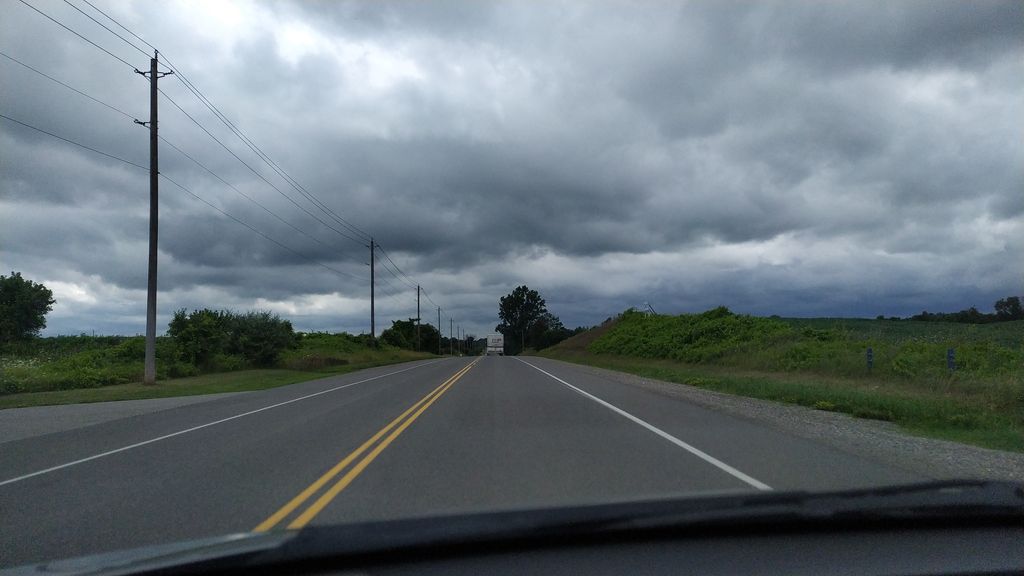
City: kitchener-waterloo